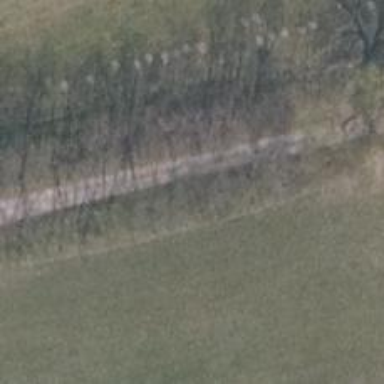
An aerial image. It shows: Well-maintained track road with grade 1 tracktype.